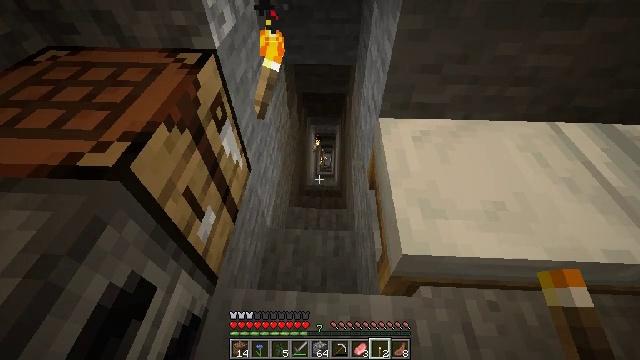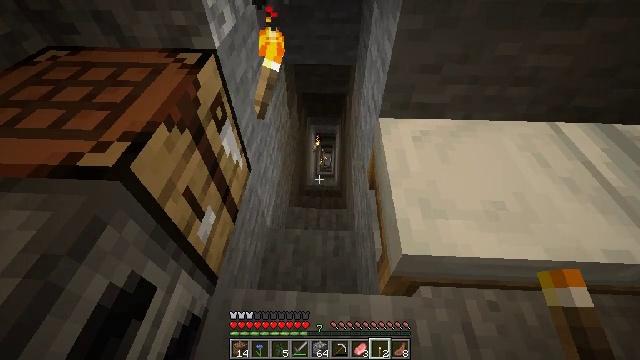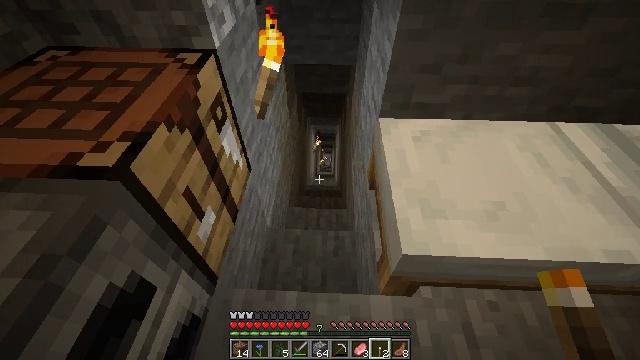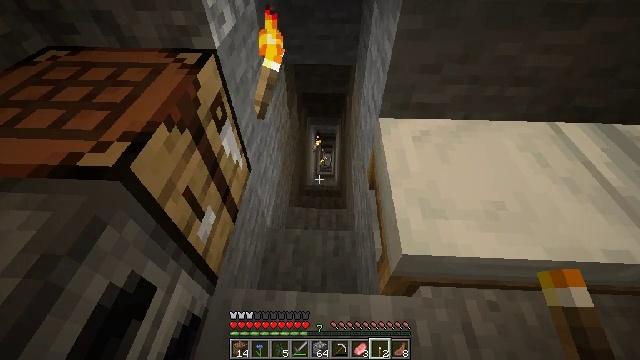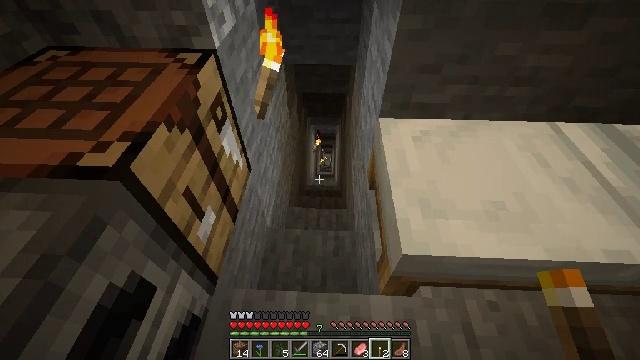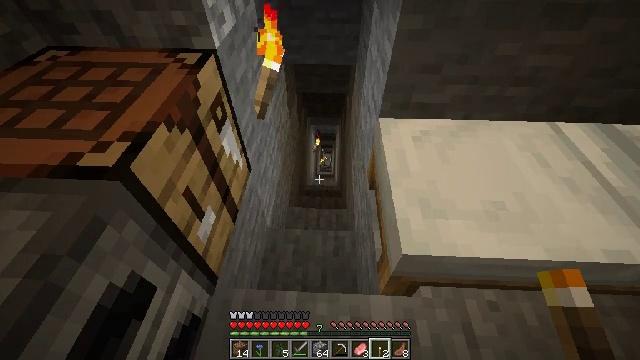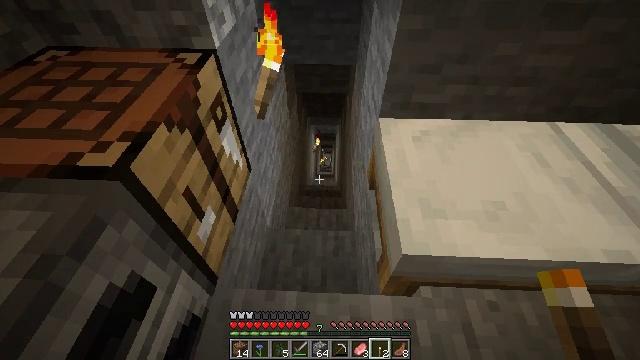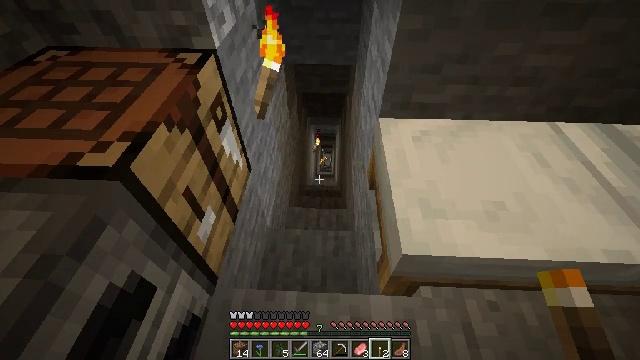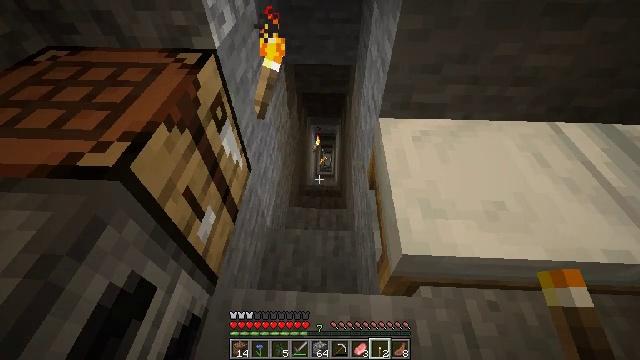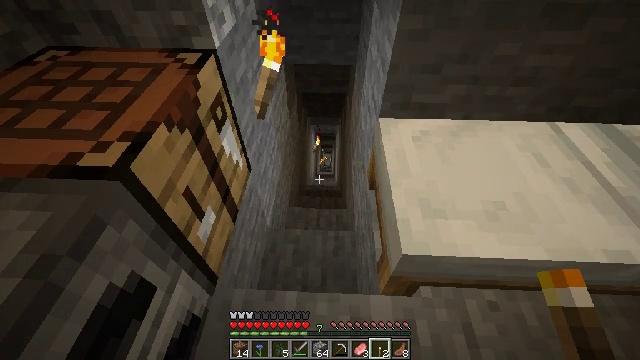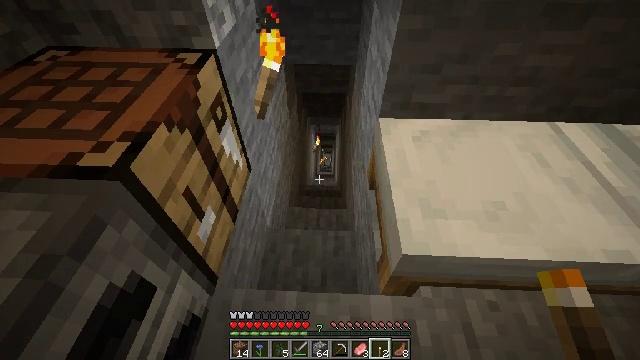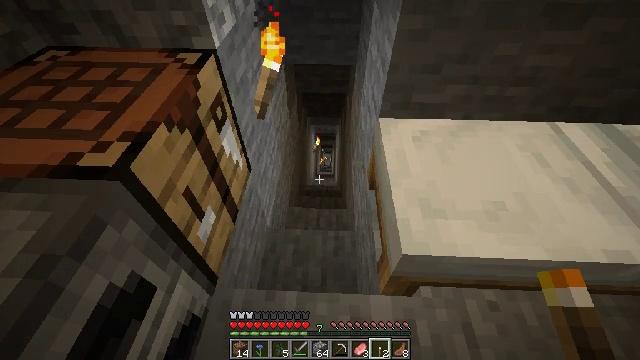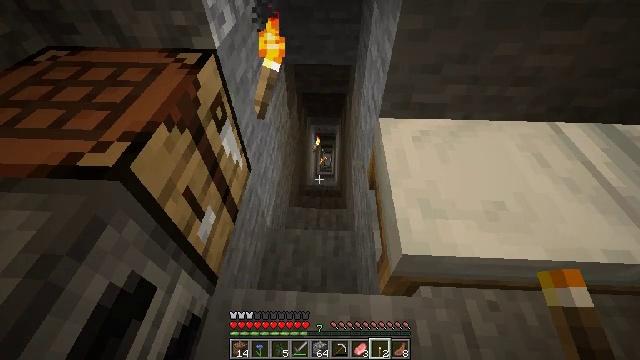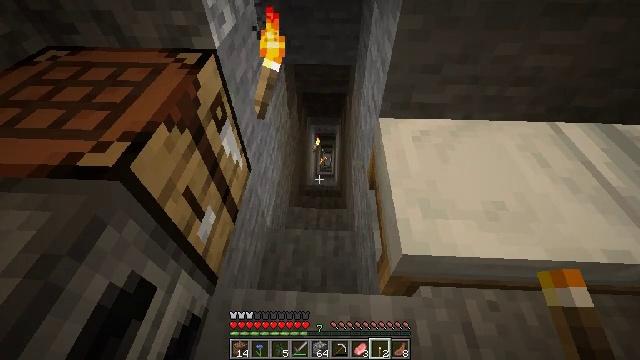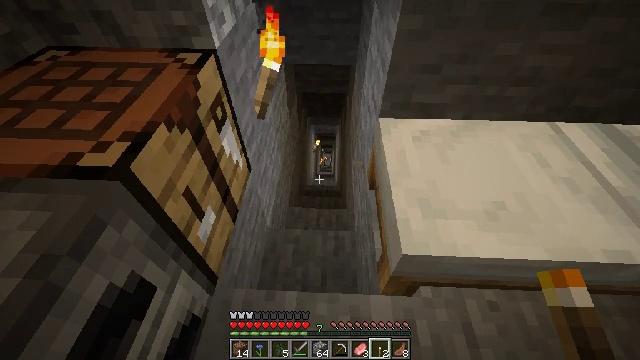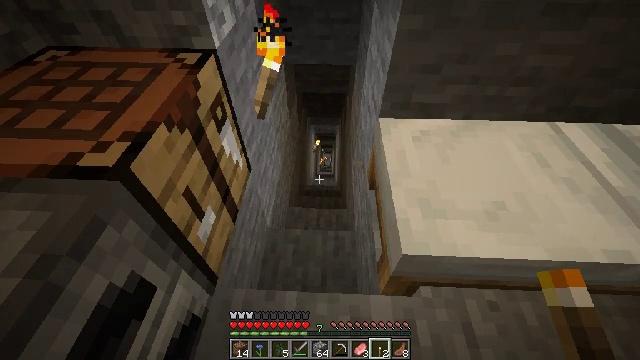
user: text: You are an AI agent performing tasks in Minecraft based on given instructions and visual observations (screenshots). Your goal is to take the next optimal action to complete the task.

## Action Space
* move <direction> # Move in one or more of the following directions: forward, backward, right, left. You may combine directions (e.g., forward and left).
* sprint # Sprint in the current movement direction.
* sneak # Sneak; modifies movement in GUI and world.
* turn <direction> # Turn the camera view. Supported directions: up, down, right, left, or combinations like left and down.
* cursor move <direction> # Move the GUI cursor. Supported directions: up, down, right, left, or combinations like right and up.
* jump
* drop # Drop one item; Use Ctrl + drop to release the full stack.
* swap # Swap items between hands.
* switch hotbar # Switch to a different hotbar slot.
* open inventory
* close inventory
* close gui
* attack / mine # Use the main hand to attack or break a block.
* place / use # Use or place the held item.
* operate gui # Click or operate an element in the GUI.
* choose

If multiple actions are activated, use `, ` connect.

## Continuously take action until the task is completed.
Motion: motion action
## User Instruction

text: Craft a set of cobblestone stairs with cobblestone.
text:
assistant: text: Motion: no_op
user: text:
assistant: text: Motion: no_op
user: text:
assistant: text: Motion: no_op
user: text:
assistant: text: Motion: no_op
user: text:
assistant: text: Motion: no_op
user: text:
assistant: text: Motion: no_op
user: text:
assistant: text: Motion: no_op
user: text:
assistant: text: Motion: no_op
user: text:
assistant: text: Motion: no_op
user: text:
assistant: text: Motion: no_op
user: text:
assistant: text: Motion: no_op
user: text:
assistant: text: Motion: no_op
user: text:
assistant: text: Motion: no_op
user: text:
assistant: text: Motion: no_op
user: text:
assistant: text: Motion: no_op
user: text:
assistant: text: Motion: no_op
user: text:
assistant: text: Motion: no_op
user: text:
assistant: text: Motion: no_op
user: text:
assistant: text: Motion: no_op
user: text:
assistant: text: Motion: no_op
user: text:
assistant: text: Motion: no_op
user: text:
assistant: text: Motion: no_op
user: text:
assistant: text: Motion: no_op
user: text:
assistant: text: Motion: no_op
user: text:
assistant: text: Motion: no_op
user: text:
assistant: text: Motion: no_op
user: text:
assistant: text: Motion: no_op
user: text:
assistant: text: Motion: no_op
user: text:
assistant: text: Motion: no_op
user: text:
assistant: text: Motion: no_op